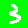
Digit: 3